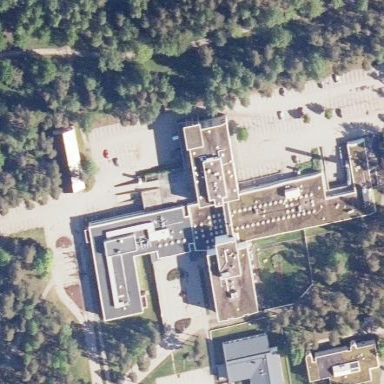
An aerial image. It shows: Hospital building.